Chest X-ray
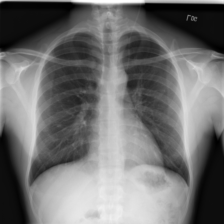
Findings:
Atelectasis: negative
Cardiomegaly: negative
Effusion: negative
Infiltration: negative
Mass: negative
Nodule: negative
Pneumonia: negative
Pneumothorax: negative
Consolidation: negative
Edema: negative
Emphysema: negative
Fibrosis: negative
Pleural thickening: negative
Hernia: negative